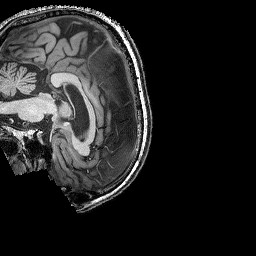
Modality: T1w
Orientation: sagittal
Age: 47
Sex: male
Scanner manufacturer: siemens
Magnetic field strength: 3 T
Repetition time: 2.25 s
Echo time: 0.00411 s